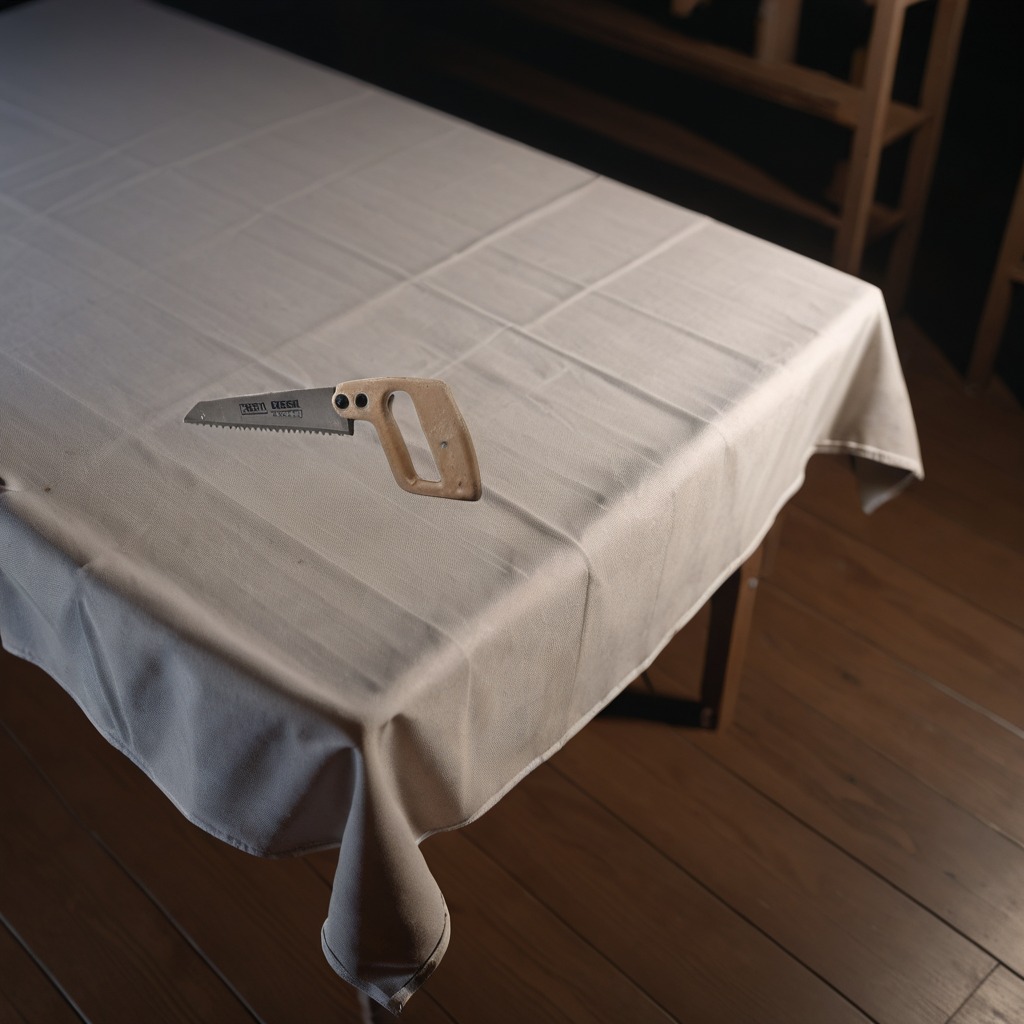
A metal saw lying on a wooden table inside a workshop at night dim ambient light soft shadows worn but beneath the cloth